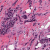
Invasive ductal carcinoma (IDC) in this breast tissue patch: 0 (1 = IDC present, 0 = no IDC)